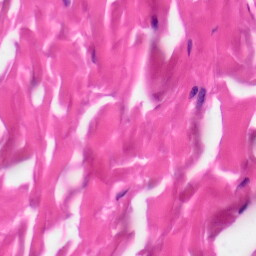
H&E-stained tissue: Skin